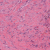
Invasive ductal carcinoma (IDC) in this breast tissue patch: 0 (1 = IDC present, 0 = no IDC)